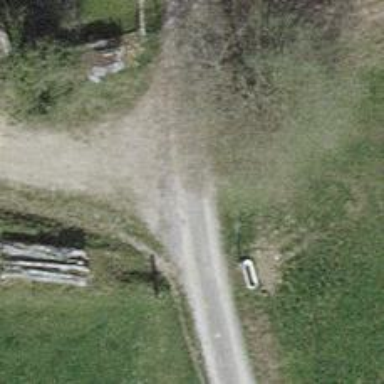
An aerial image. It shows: Compacted grade2 track used by agricultural vehicles.